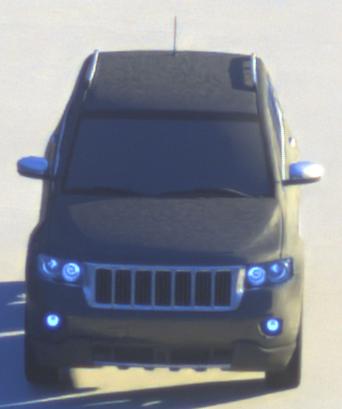
Make: Jeep
Model: Grand Cherokee
Detailed model: WK2
Model produced from: 2010
Model produced until: 2021
Doors: 5
Color: gray
Road condition: dry road
Daytime: sunrise or sunset
Contrast: medium contrast